Question: Im trying to follow this article that teaches us how to share localstorage data between domains if you have an iframe embedded.
<URL>
So to try it out, I created two separate projects with its own html files and index files respectively. I then launched both html files in the server using VS Code's live server. I was trying to get 'http://127.0.0.1:5500/getlocalstorage.html' to pass in the user login data to 'http://127.0.0.1:5501/getlocalstorage.html', however, it returns no data in the localstorage tab and just shows as:

Is there anything I am doing wrong here? I am trying to pass in the dummy login info from localhost:5500 to localhost:5501. Please see my code below:
Localhost 5500's index.html
'''
<!DOCTYPE html>
<html lang="en">
<head>
<script>
function postCrossDomainMessage(msg) {
var win = document.getElementById("ifr").contentWindow;
win.postMessage(msg, "http://127.0.0.1:5500/");
}
var postMsg = { login: "user" }; // this is just example
postCrossDomainMessage(postMsg);
</script>
<script src="index.js"></script>
<meta charset="UTF-8" />
<meta http-equiv="X-UA-Compatible" content="IE=edge" />
<meta name="viewport" content="width=device-width, initial-scale=1.0" />
<title>Document</title>
</head>
<body>
<iframe
style="display: none"
src="http://127.0.0.1:5501/getlocalstorage.html"
id="ifr"
></iframe>
<h1>http://127.0.0.1:5500/index.html</h1>
</body>
</html>
'''
Localhost 5501's html file(getlocalstorage.html):
'''
<!DOCTYPE html>
<html lang="en">
<head>
<script>
var PERMITTED_DOMAIN = "http://127.0.0.1:5500";
/**
* Receiving message from other domain
*/
window.addEventListener("message", function (event) {
if (event.origin === PERMITTED_DOMAIN) {
//var msg = JSON.parse(event.data);
// var msgKey = Object.keys(msg)[0];
if (event.data) {
localStorage.setItem("localstorage", event.data);
} else {
localStorage.removeItem("localstorage");
}
}
});
</script>
<meta charset="UTF-8" />
<meta http-equiv="X-UA-Compatible" content="IE=edge" />
<meta name="viewport" content="width=device-width, initial-scale=1.0" />
<title>Document</title>
</head>
<body>
<h1>http://127.0.0.1:5501/getlocalstorage.html</h1>
</body>
</html>
'''
New Error that is being shown in console
localhost 5500 console error
Do you see anything that I might have done wrong here? Thanks!
This is in localhost 5500 tab:
<URL>
And in localhost 5501 localstorage tab:
<URL>
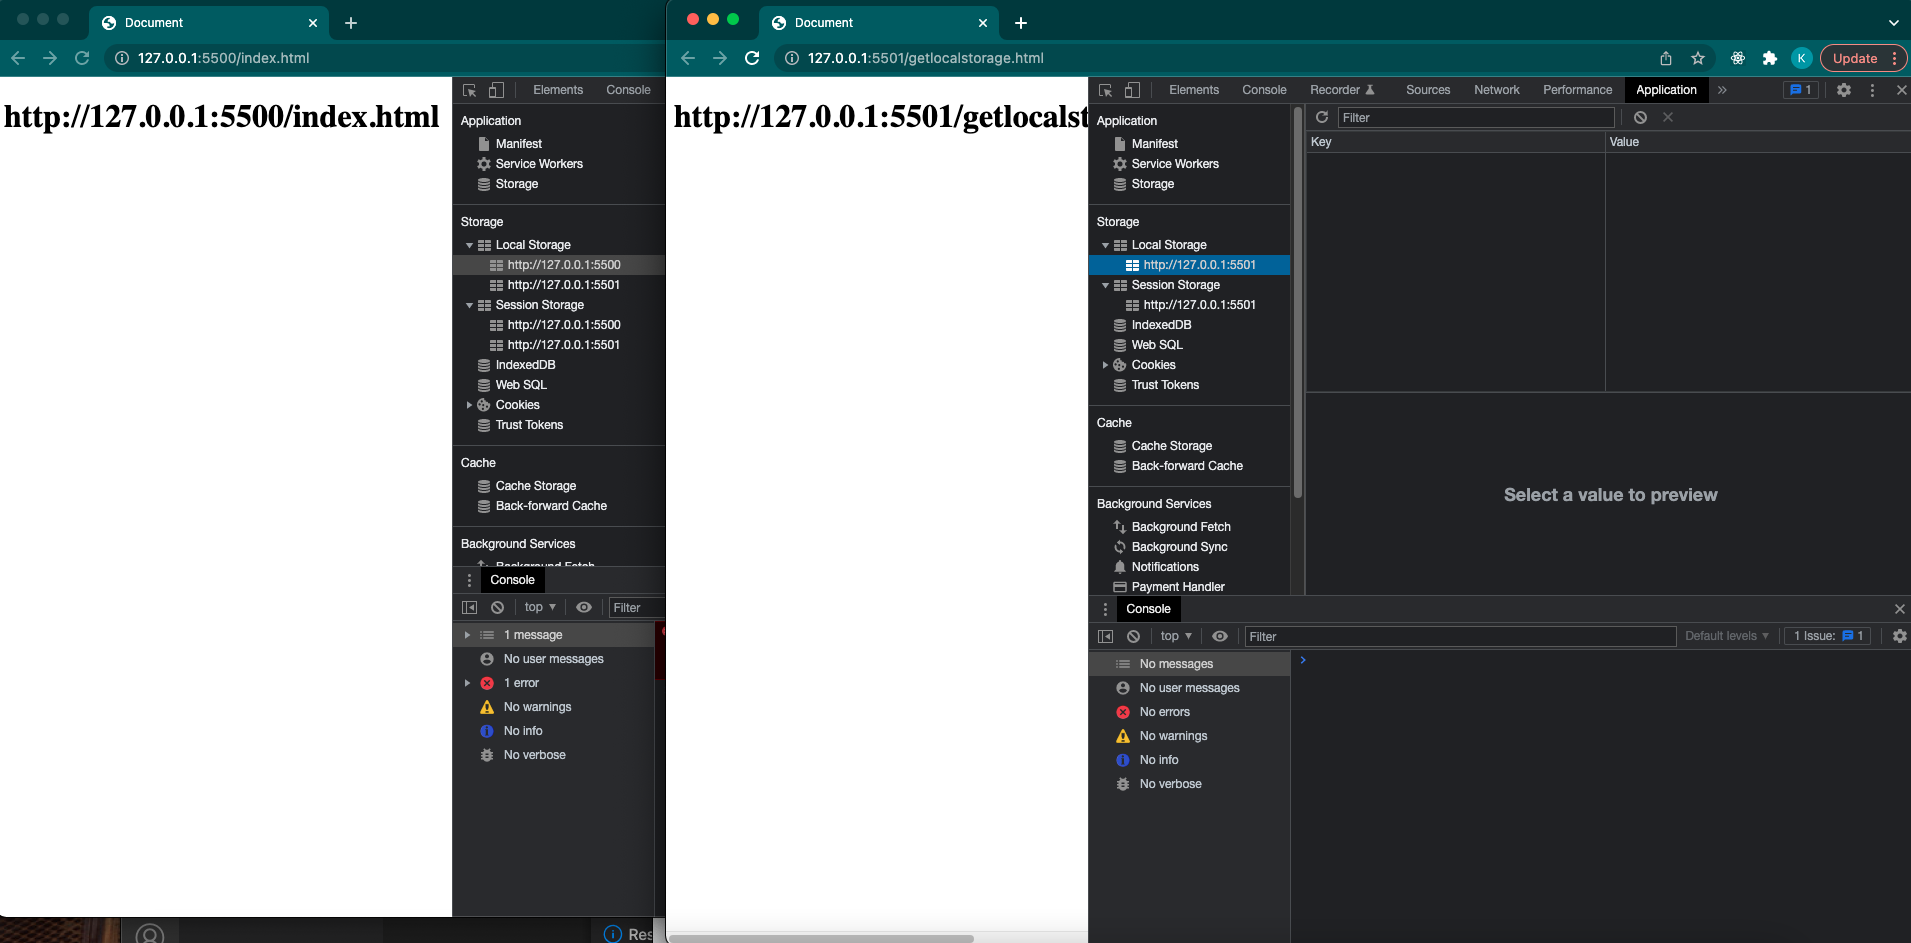
Answer: The 'script' tag is before the 'iframe' tag. It is also executed before the 'iframe' is created. Hence, searching for 'ifr' returns 'null' and 'null' does not have a 'contentWindow', which throws an error. You will need to postpone the JS execution after the page load, like this:
'''
<!DOCTYPE html>
<html lang="en">
<head>
<script>
function postCrossDomainMessage(msg) {
var win = document.getElementById("ifr").contentWindow;
win.postMessage(msg, "http://127.0.0.1:5500/");
}
function load() {
var postMsg = { login: "user" }; // this is just example
postCrossDomainMessage(postMsg);
}
</script>
<script src="index.js"></script>
<meta charset="UTF-8" />
<meta http-equiv="X-UA-Compatible" content="IE=edge" />
<meta name="viewport" content="width=device-width, initial-scale=1.0" />
<title>Document</title>
</head>
<body onload="load()">
<iframe
style="display: none"
src="http://127.0.0.1:5501/getlocalstorage.html"
id="ifr"
></iframe>
<h1>http://127.0.0.1:5500/index.html</h1>
</body>
</html>
'''
Note that the 'load' function is not executed in the 'script' tag, only defined. It is the 'onload' event defined in 'body' that triggers it.
EDIT
The line of 'localStorage.setItem("localstorage", event.data);' stores an item into 'localStorage' with the key of ''localStorage'' and the value of '[Object object]', because into localStorage you will store strings. So, you will need to stringify the object that you have. So, you will need to do something like
'localStorage.setItem("localstorage", JSON.stringify(event.data));'
And you can read from it via
'JSON.parse(localStorage.getItem("localStorage"))'
Example
<URL>